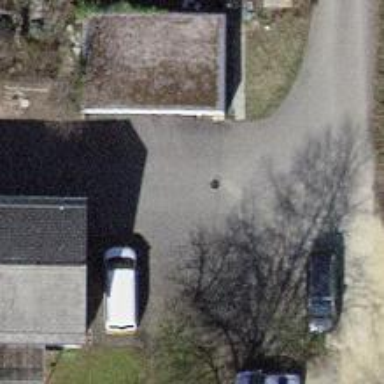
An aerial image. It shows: Asphalt service road with no sidewalk.